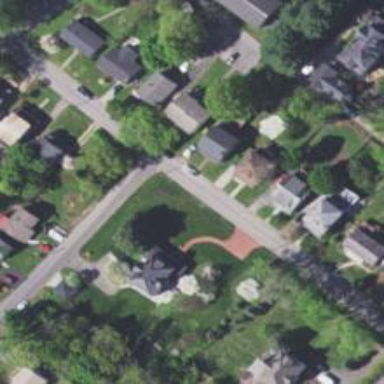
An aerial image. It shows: Neighborhood.